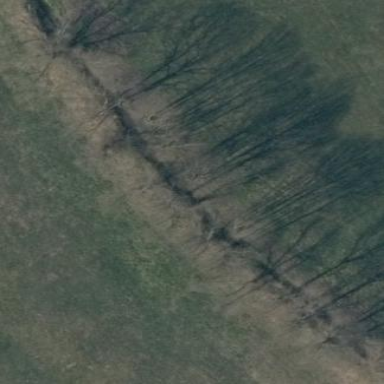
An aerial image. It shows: Forest area.